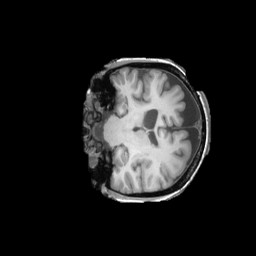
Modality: T1w
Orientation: coronal
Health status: ill
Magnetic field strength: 3 T